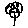
Label: flower